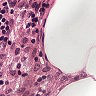
Metastatic tissue present: no